Aerial crown-view tile of a tropical tree (Barro Colorado Island, Panama), acquired 20241112:
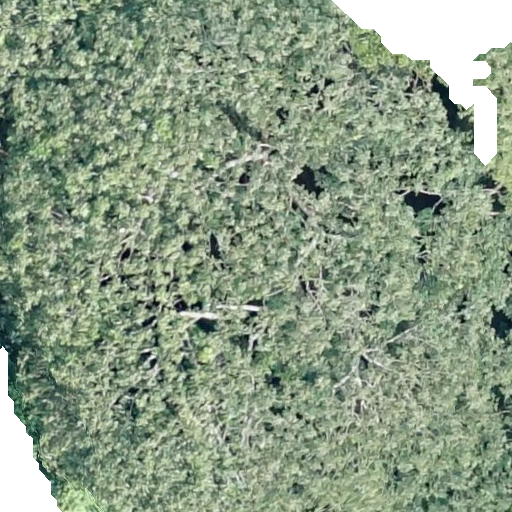
Species: Dipteryx oleifera
GBIF accepted scientific name: Dipteryx oleifera
Crown area: 643.011 m²